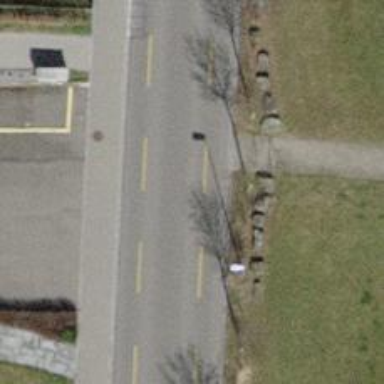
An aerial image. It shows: Footway with paving stones leading to unmarked crossing.